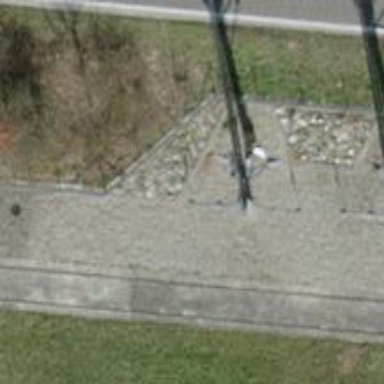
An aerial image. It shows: Three cables of power line.